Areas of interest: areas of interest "Park and greenspace"
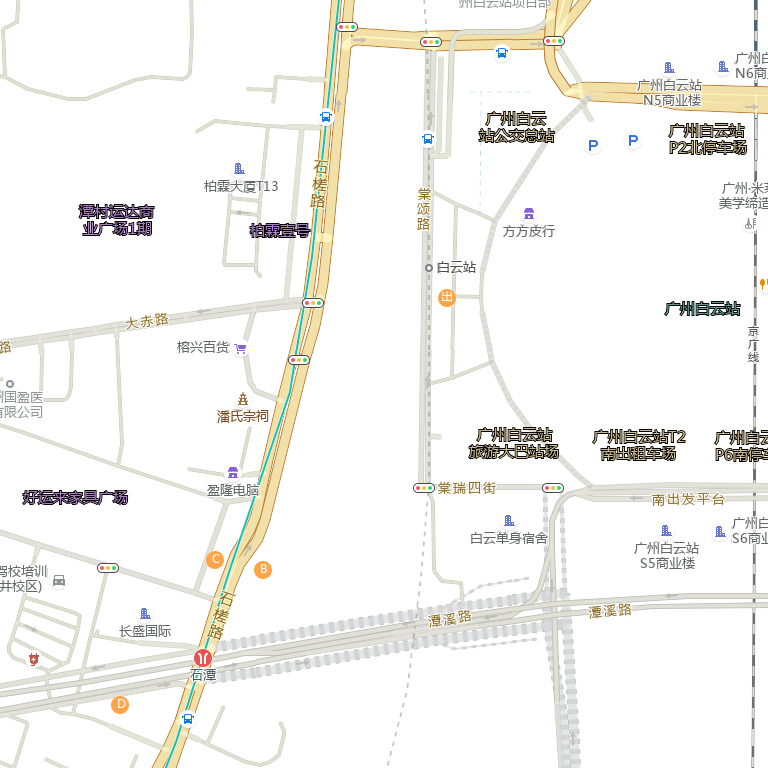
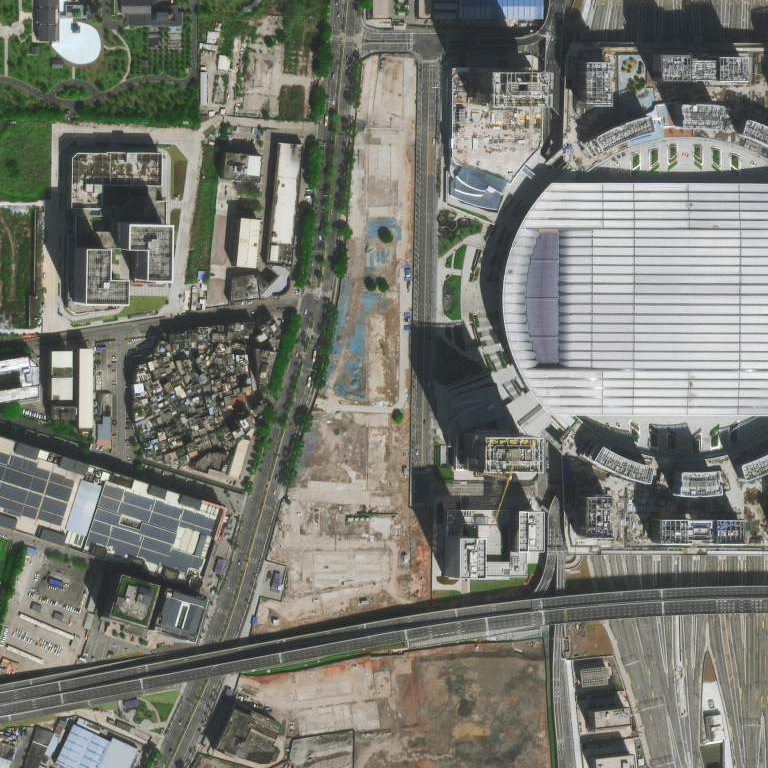